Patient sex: M
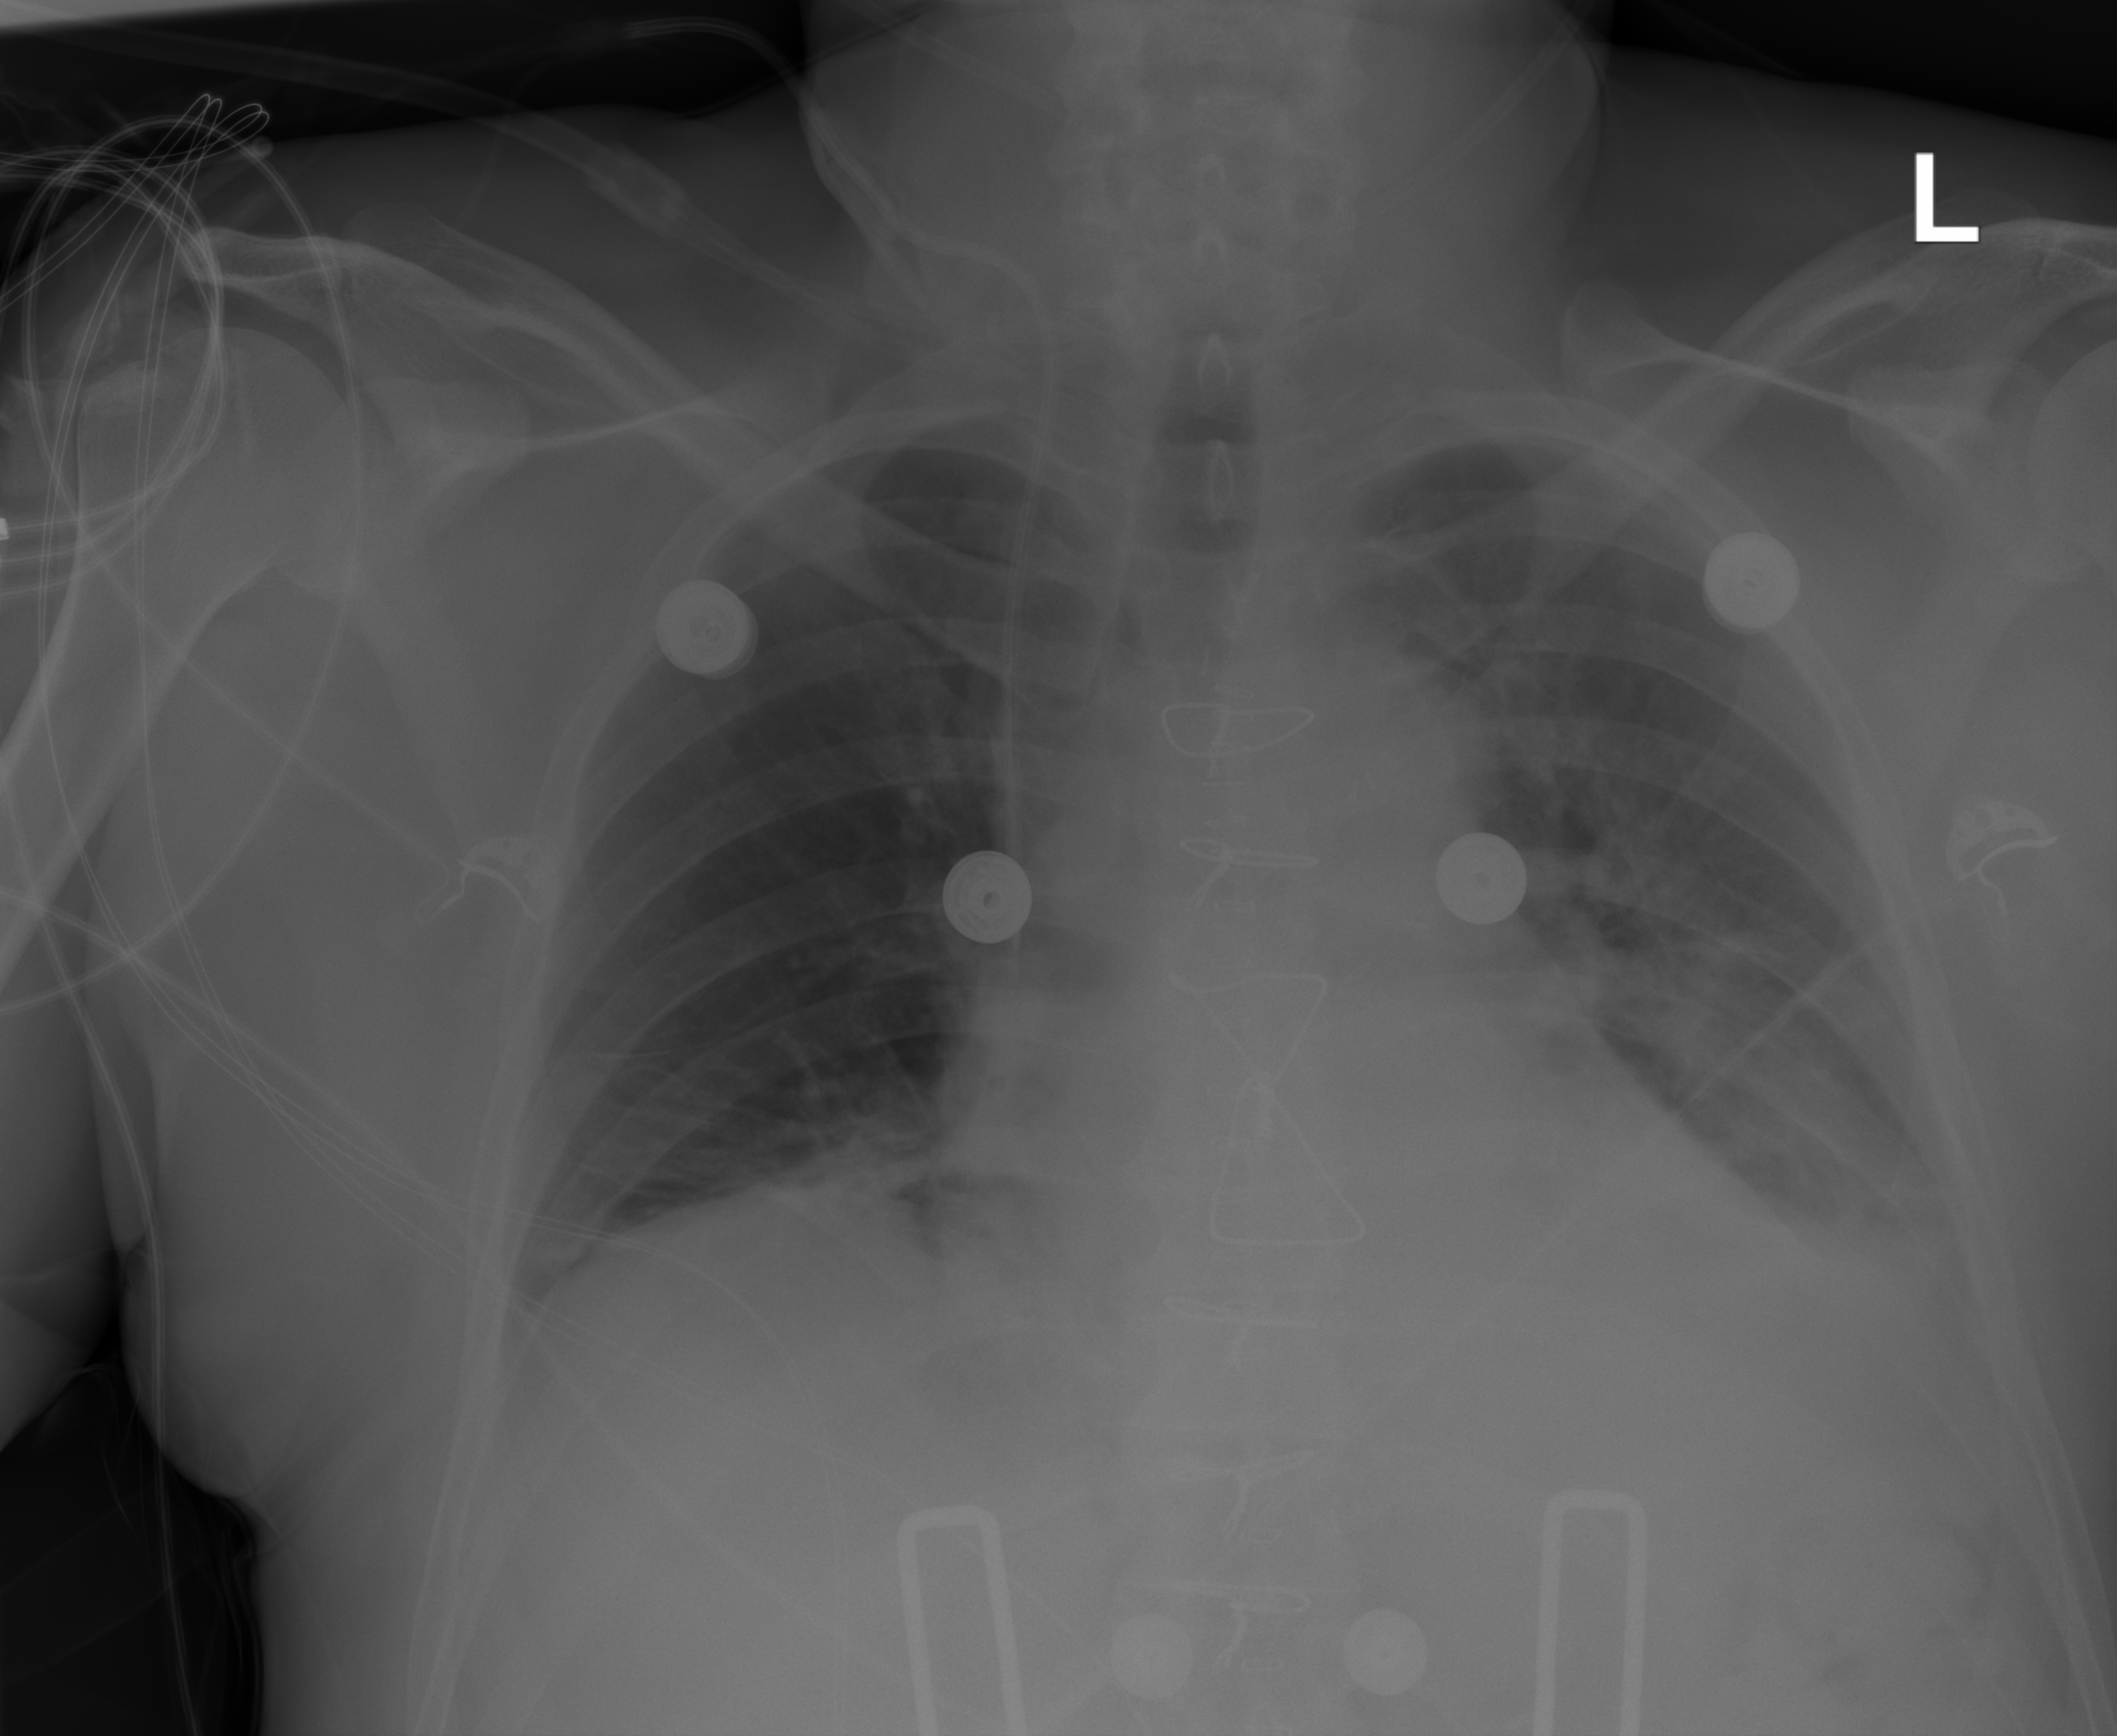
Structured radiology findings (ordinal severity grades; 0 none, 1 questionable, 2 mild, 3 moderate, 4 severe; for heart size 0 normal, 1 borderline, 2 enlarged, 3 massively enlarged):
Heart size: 2
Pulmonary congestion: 0
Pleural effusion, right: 0
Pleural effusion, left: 2
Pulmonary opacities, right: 0
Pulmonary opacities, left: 0
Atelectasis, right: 2
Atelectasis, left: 2